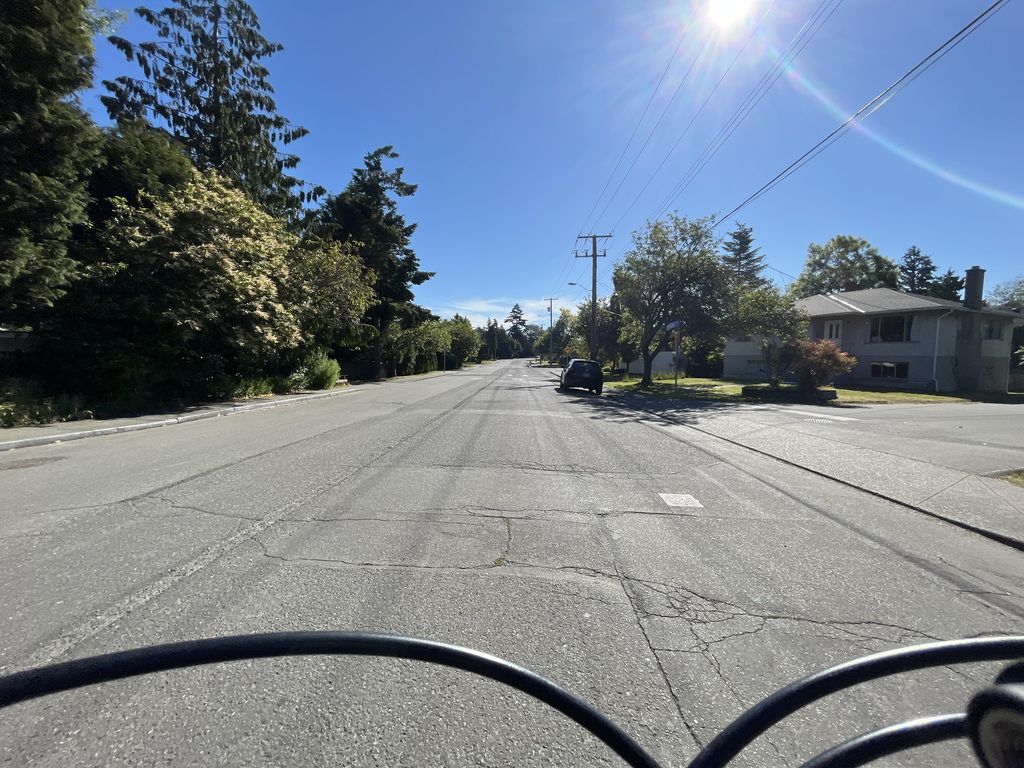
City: victoria